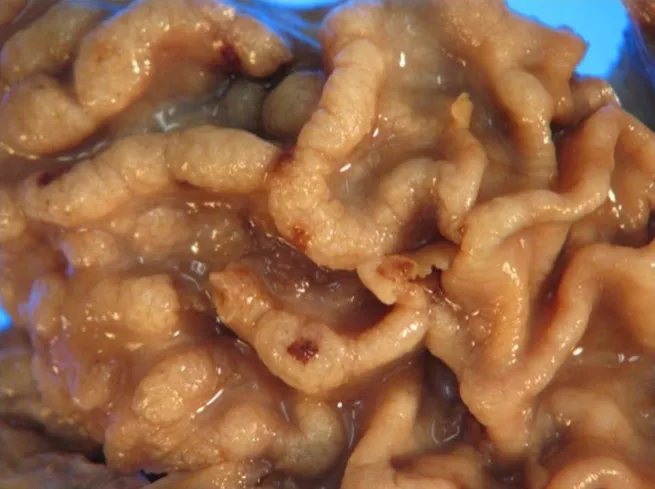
Sleeve gastrectomy specimen showing diffuse mucosal polyposis.
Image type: pathology (fish)